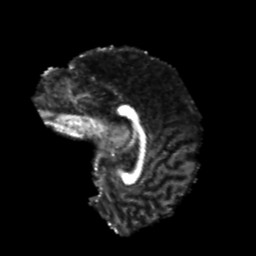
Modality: FA
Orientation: sagittal
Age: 22
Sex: male
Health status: healthy
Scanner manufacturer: philips
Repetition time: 7.394 s
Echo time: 0.08599 s